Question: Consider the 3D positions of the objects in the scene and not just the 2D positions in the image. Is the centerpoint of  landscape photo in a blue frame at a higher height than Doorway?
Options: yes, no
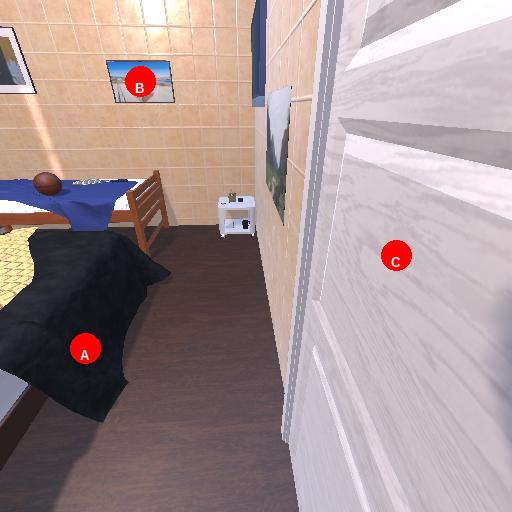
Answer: yes